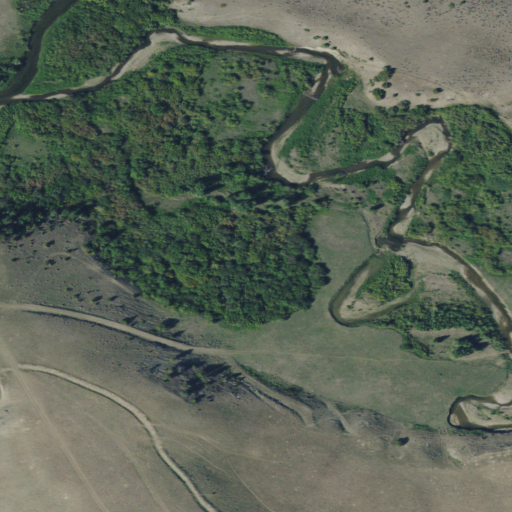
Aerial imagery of valley in Montana named Middle Fork Canyon containing herbaceous wetlands, grassland, shrub, woody wetlands, and evergreen forest